A bearing vibration time series has been folded into this square grayscale image, one row per segment of consecutive samples. Based on the visible evidence, which condition applies: normal, inner_race, outer_race, ball?
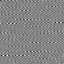
Answer: outer_race